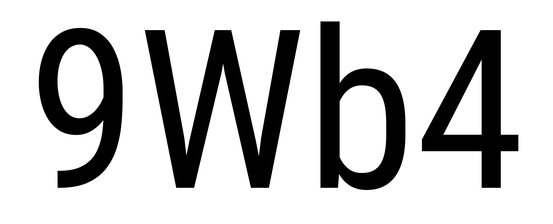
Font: Roboto_Condensed_Regular